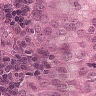
Metastatic tissue present: yes